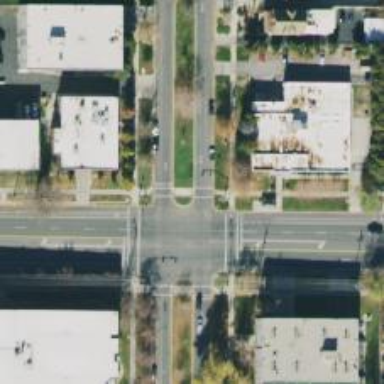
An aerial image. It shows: Footway that serves as traffic island.